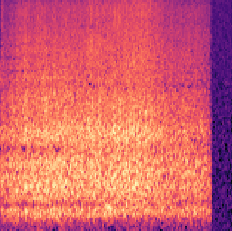
Sound class: Sea waves